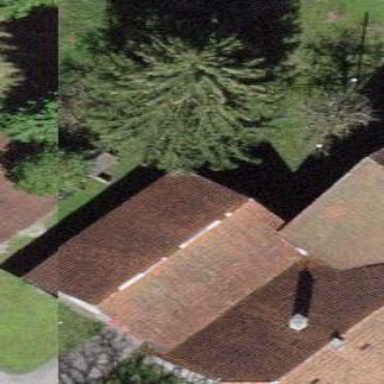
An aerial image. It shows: Rural barn.